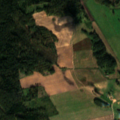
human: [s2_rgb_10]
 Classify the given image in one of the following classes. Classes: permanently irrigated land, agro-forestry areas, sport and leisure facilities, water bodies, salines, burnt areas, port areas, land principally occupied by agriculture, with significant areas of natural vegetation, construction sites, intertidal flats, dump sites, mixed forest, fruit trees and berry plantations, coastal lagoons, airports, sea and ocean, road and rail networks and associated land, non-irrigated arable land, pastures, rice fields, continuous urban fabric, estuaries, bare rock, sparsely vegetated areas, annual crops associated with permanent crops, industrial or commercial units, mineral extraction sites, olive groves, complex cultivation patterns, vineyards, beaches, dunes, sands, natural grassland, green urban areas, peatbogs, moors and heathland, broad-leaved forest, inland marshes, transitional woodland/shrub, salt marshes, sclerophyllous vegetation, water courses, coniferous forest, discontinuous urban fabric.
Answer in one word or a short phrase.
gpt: non-irrigated arable land, pastures, land principally occupied by agriculture, with significant areas of natural vegetation, coniferous forest, mixed forest